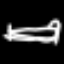
Label: bed